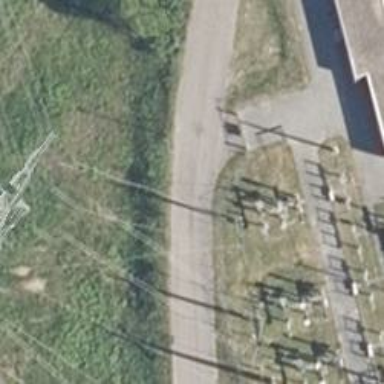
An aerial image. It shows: Power line is depicted.